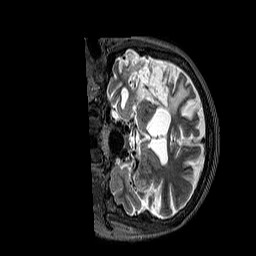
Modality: T2w
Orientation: coronal
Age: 74
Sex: female
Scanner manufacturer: siemens
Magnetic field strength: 3 T
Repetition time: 3.2 s
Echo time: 0.567 s